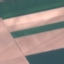
Land use / land cover class: AnnualCrop